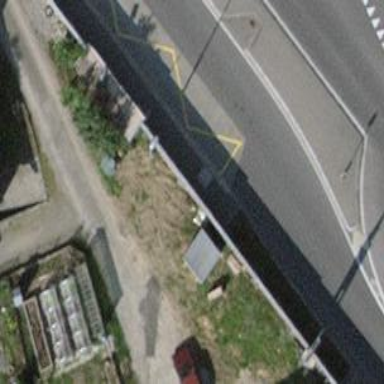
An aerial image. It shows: Platform for public transport is situated by the road.